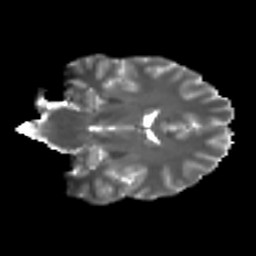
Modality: T2w
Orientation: coronal
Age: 22
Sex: male
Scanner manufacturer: ge
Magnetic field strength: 3 T
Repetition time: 7.8 s
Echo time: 0.0607 s